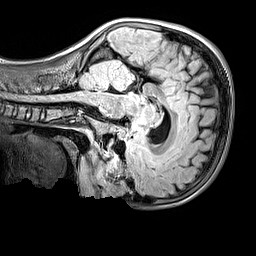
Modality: FLAIR
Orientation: sagittal
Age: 11
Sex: male
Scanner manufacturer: siemens
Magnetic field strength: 3 T
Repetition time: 5 s
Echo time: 0.388 s